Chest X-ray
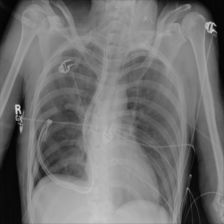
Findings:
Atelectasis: negative
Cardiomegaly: negative
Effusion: negative
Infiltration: negative
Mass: negative
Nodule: negative
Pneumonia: negative
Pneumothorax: positive
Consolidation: negative
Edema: negative
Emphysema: positive
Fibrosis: negative
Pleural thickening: negative
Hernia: negative